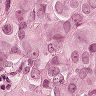
Metastatic tissue present: yes